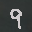
Label: 9